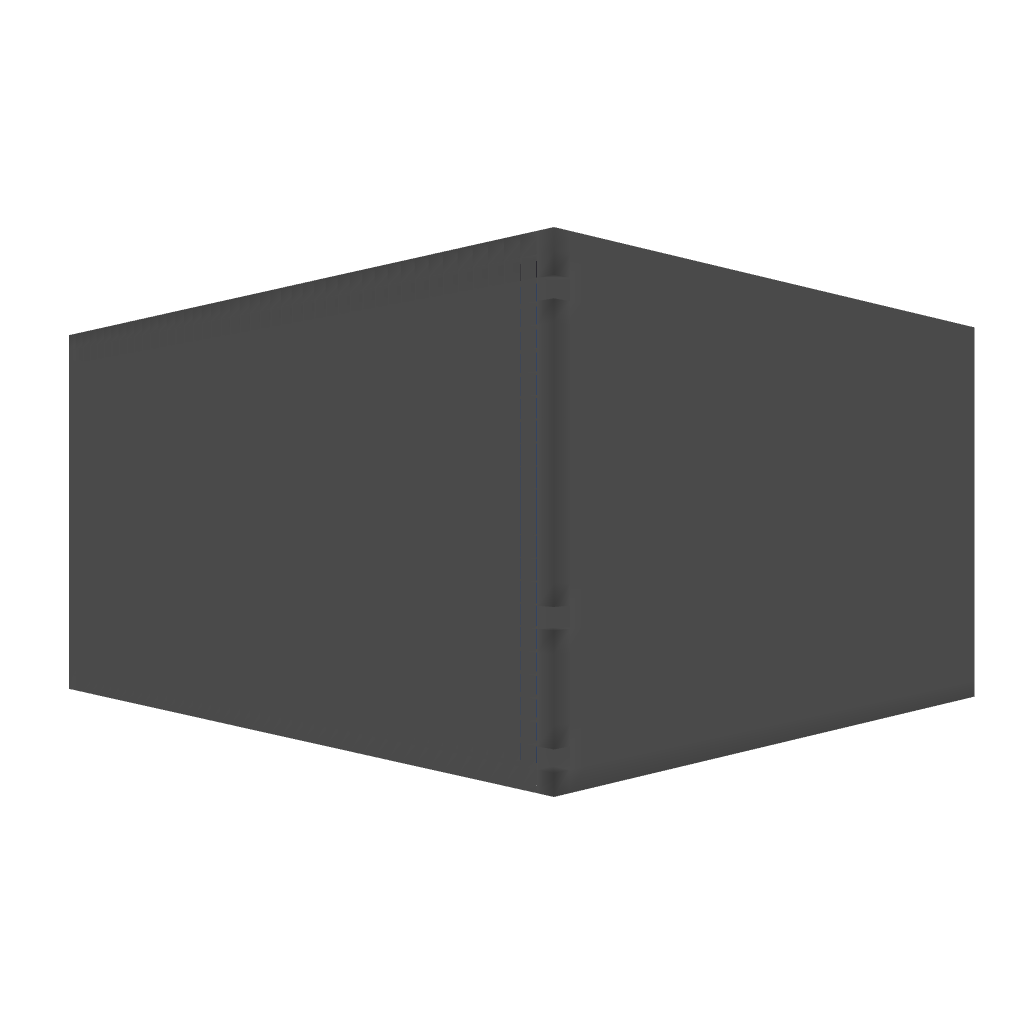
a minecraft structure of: Great Fairy Fountain